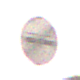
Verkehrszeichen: EndeUeberholverbot
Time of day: Night
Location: Outdoor (Suburban)
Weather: Clear
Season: NotSpecified
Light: Artificial